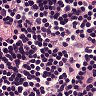
Metastatic tissue present: no